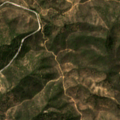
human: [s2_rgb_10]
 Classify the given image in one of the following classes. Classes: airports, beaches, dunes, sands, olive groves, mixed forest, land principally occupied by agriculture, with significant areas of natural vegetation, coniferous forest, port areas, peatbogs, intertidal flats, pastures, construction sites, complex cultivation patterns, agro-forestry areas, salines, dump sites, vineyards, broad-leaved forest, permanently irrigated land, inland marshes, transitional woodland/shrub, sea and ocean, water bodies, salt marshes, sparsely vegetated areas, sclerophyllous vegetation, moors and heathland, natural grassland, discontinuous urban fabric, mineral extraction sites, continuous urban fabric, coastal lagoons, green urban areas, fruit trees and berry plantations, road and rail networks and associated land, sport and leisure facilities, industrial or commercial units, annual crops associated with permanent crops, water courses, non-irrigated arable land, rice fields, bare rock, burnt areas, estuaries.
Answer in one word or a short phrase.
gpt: broad-leaved forest, mixed forest, transitional woodland/shrub